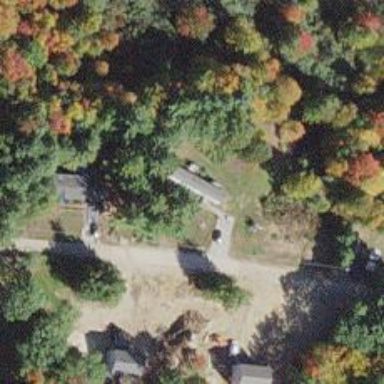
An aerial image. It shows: Detached building.